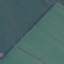
Label: AnnualCrop